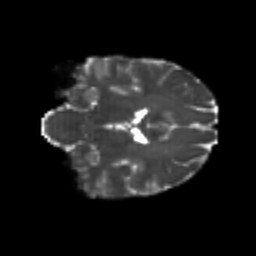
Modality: T2w
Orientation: coronal
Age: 25
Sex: female
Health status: healthy
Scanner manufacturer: philips
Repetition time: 7.389 s
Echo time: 0.08599 s